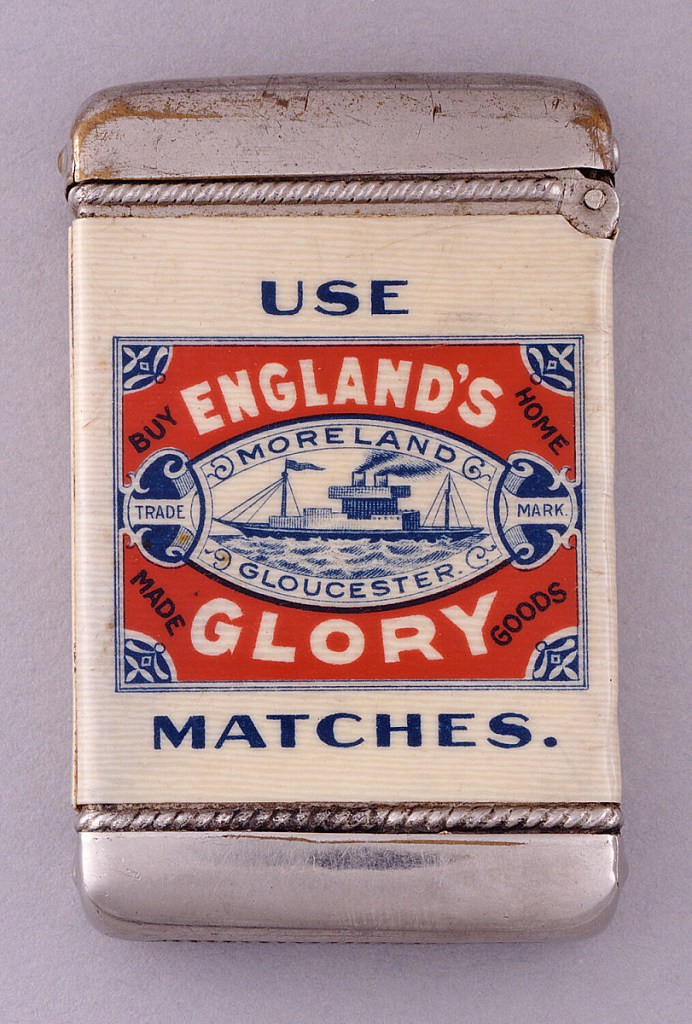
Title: Advertisement for "England's Glory Matches, S.J. Moreland & Sons"
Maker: Whitehead & Hoag Company
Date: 1900–10
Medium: Plated metal, printed celluloid
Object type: Matchsafe
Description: Rectangular, with rounded corners, featuring printed advertisement for S.J. Moreland & Sons. The front displays red, white and blue rectangular reserve with freighter boat illustrated in oval at its center, inscribed "England's Glory," "Buy Home Made Goods," "Moreland Gloucester," "Trade Mark"; "Use Matches" inscribed in blue outside rectangle. Inscribed in blue on reverse, "Compliments of S.J. Moreland & Sons, Gloucester. Manufacturers of Safety & Paraffin Matches, Also Wax Vestas." Lid hinged on side. Striker in recessed groove on bottom.